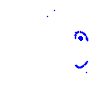
Particle: electron